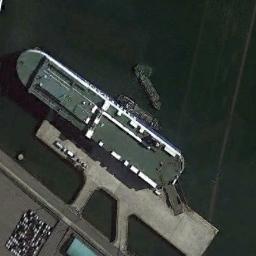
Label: ship